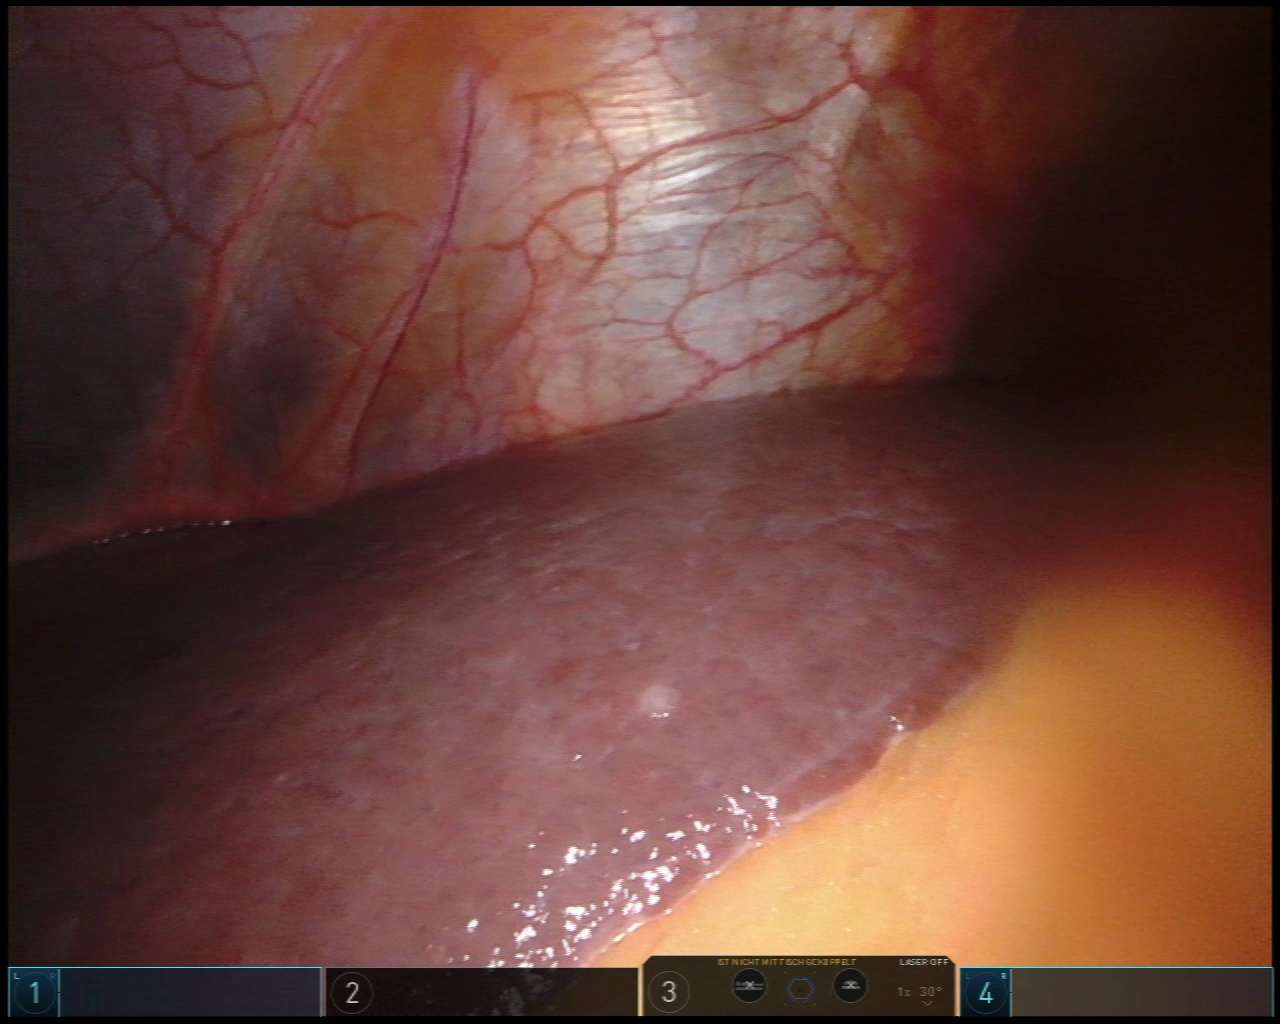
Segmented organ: liver
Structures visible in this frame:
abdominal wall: yes
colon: no
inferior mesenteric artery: no
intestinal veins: no
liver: yes
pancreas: no
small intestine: no
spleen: no
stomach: no
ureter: no
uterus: no
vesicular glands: no